Question: I have a problem in my app and can t find a solution.
I have a with custom cells. My cells have a UITextField inside.
When textfield is in editMode (with the keyboard active), if i reload the collectionView i have a error. This error happen because the call of the method of the .
The problem is the cell probably don't exist anymore inside the collectionView, since it was dealloced.
This is my stack on the error:

Any idea how to avoid this problem?
Thanks in advance
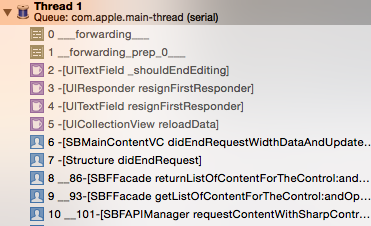
Answer: Add a reference in the model to the textfield, weak reference.
When the model will be dealloc, resign the responder of the textfield.
Code:
'''
-(void)dealloc{
if (self.refrenceTextField) {
[self.refrenceTextField resignFirstResponder];
self.refrenceTextField = nil;
}
}
'''